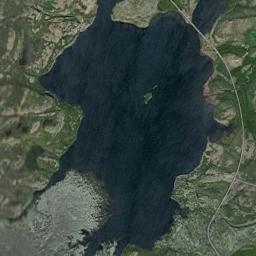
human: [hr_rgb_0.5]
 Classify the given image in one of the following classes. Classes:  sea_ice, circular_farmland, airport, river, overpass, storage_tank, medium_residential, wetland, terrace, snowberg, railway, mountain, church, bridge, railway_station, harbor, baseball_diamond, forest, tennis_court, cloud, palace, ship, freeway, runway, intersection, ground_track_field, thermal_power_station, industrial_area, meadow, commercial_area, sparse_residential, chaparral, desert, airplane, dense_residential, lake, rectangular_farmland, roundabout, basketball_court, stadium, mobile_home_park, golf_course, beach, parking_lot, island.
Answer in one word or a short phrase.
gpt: lake